Question: The player doesn't play videos stored in project (File in res and src )
'''
public class videoplayer extends MIDlet {
Display display;
Player player;
public videoplayer() {
try{
display = Display.getDisplay(this);
InputStream is =getClass().getResourceAsStream("/a1.mpg");
player = Manager.createPlayer(is,"video/mpeg");
}catch(Exception e)
{
e.printStackTrace();
}
}
protected void startApp() {
try {
VideoControl vc;
player.realize();
vc = (VideoControl)player.getControl("VideoControl");
if(vc != null) {
Item video = (Item)vc.initDisplayMode(vc.USE_GUI_PRIMITIVE, null);
Form v = new Form("Playing Video...");
v.append(video);
display.setCurrent(v);
}
player.prefetch();
player.start();
}
catch(Exception e)
{
e.printStackTrace();
}
}
'''
but it shows following exceptions in run time. i tried this code by storing file in res and with src but same exceptions.
'''
java.lang.IllegalArgumentException
- javax.microedition.media.Manager.createPlayer(), bci=8
- videoplayer.videoplayer.<init>(), bci=25
- java.lang.Class.newInstance(), bci=0
- com.sun.midp.main.CldcMIDletLoader.newInstance(), bci=46
- com.sun.midp.midlet.MIDletStateHandler.createMIDlet(), bci=66
- com.sun.midp.midlet.MIDletStateHandler.createAndRegisterMIDlet(), bci=17
- com.sun.midp.midlet.MIDletStateHandler.startSuite(), bci=27
- com.sun.midp.main.AbstractMIDletSuiteLoader.startSuite(), bci=52
- com.sun.midp.main.CldcMIDletSuiteLoader.startSuite(), bci=8
- com.sun.midp.main.AbstractMIDletSuiteLoader.runMIDletSuite(), bci=161
- com.sun.midp.main.AppIsolateMIDletSuiteLoader.main(), bci=26
java.lang.NullPointerException: 0
- videoplayer.videoplayer.startApp(), bci=4
- javax.microedition.midlet.MIDletTunnelImpl.callStartApp(), bci=1
- com.sun.midp.midlet.MIDletPeer.startApp(), bci=7
- com.sun.midp.midlet.MIDletStateHandler.startSuite(), bci=269
- com.sun.midp.main.AbstractMIDletSuiteLoader.startSuite(), bci=52
- com.sun.midp.main.CldcMIDletSuiteLoader.startSuite(), bci=8
- com.sun.midp.main.AbstractMIDletSuiteLoader.runMIDletSuite(), bci=161
- com.sun.midp.main.AppIsolateMIDletSuiteLoader.main(), bci=26
'''
directory structure

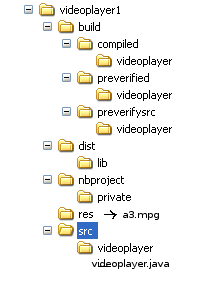
Answer: put the file into 'res' and put 'res' under 'src'
so it should be
'src' \ 'res'
and in code
'''
InputStream is =getClass().getResourceAsStream("res/a1.mpg")
'''
on your second issue
go to
> /runtimes/cldc-hi/bin/jwc_properties.ini
find the property 'system.jam_space' raise its value